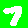
Digit: 7